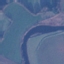
Land use / land cover: River